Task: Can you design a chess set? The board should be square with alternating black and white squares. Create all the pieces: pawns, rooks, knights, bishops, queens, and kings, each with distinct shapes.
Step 3013:
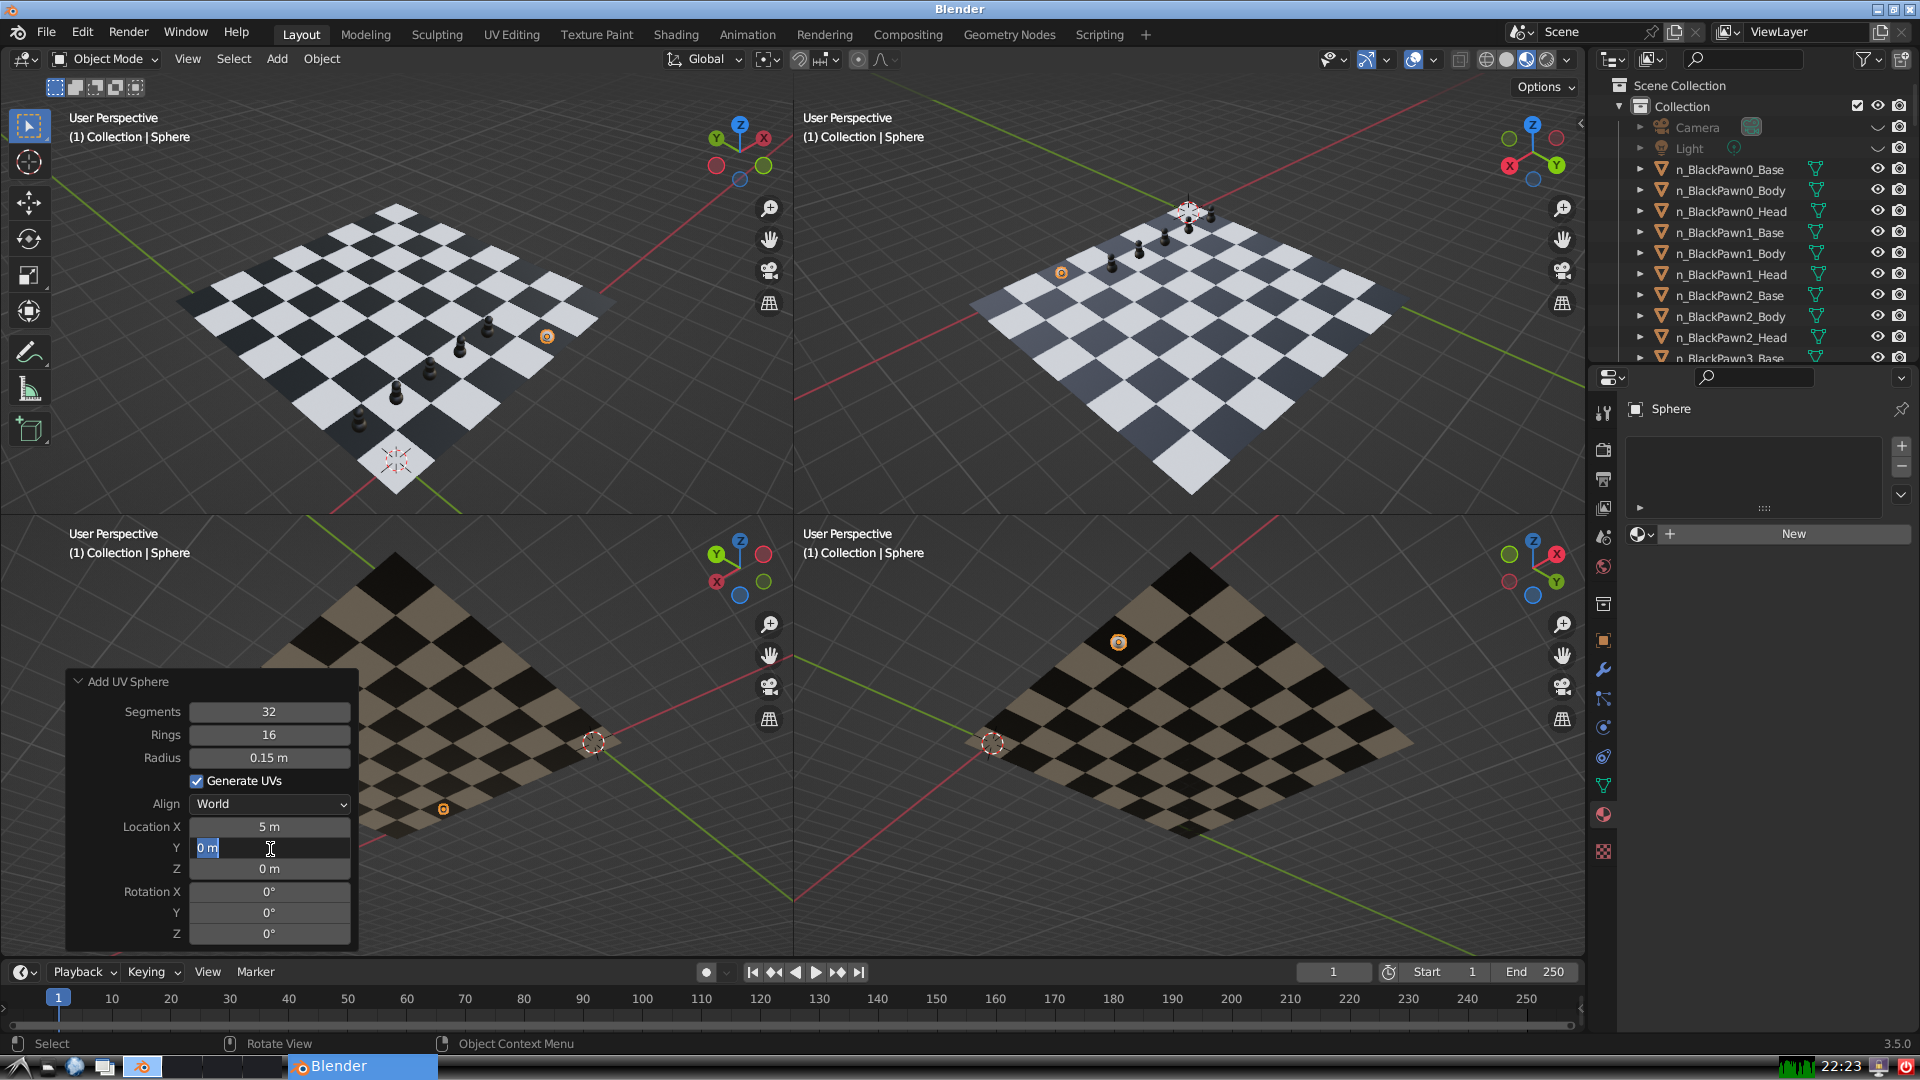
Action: input_text: 1.0